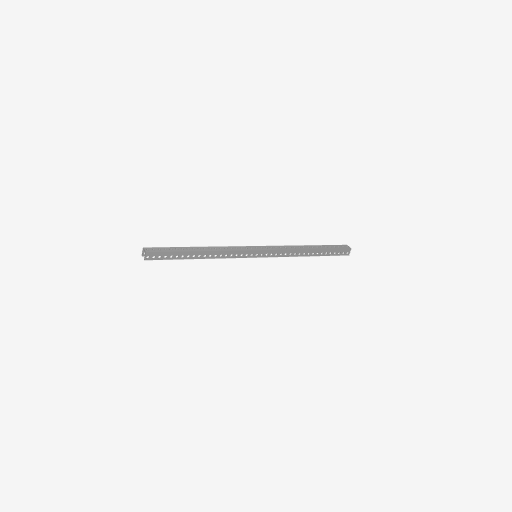
Part: UBeam41H